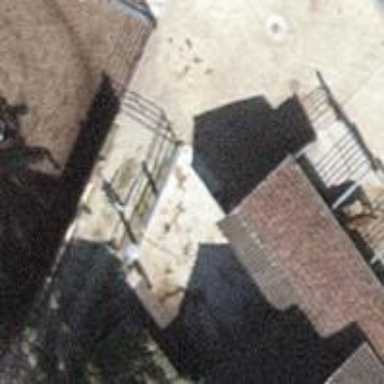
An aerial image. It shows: Fence.